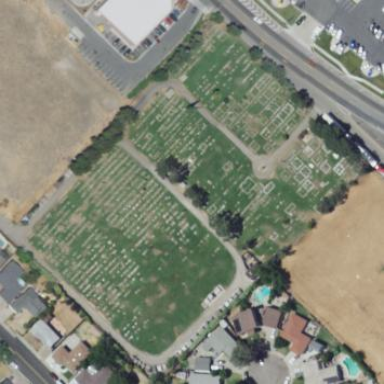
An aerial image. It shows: Cemetery.